Question: There is a way to simply create breaks in the stat_contour() function of ggplot2 using
'''
stat_contour(breaks = ...)
'''
Unfortunately, I find, the same can not be applied for the geom_tile() function. There is a way to partly solve this problem using the cut() function to create sections that can be filled then, e.g.
'''
data$br <- cut(data$z, breaks=seq(...))
ggplot(data, aes(x,y,z)) + geom_tile(aes(fill=br))
'''
This creates a legend in the plot which shows intervals though, not single values. Is there a simpler way to fill the tiles by using something similar to breaks?
A way to achieve the filled sections using the cut() function can be found by user <URL>, which creates the following result:

'''
x<-seq(1,11,.03) # note finer grid
y<-seq(1,11,.03)
xyz.func<-function(x,y) {-10.4+6.53*x+6.53*y-0.167*x^2-0.167*y^2+0.0500*x*y}
gg <- expand.grid(x=x,y=y)
gg$z <- with(gg,xyz.func(x,y)) # need long format for ggplot
library(ggplot2)
library(RColorBrewer) #for brewer.pal()
brks <- cut(gg$z,breaks=seq(0,100,len=6))
brks <- gsub(","," - ",brks,fixed=TRUE)
gg$brks <- gsub("\(|\]","",brks) # reformat guide labels
ggplot(gg,aes(x,y)) +
geom_tile(aes(fill=brks))+
scale_fill_manual("Z",values=brewer.pal(6,"YlOrRd"))+
scale_x_continuous(expand=c(0,0))+
scale_y_continuous(expand=c(0,0))+
coord_fixed()
'''
That example does not fully please my needs though, I'd prefer no intervals in the legend (also, the values are descending not ascending, which I can't seem to figure out why).
Any help would be greatly appreciated!
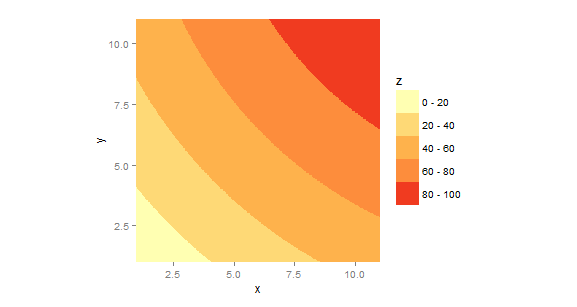
Answer: If I'm understanding correctly, you just want the scale labels fixed, and the scale reversed. After the previous good work of @jlhoward, this is nice and easy.
We want to change the labels, so I'm using 'strsplit' to remove the range id. We want to flip the legend, so I'm using 'guide = guide_legend(reverse=TRUE)':
'''
x<-seq(1,11,.03) # note finer grid
y<-seq(1,11,.03)
xyz.func<-function(x,y) {-10.4+6.53*x+6.53*y-0.167*x^2-0.167*y^2+0.0500*x*y}
gg <- expand.grid(x=x,y=y)
gg$z <- with(gg,xyz.func(x,y)) # need long format for ggplot
library(ggplot2)
library(RColorBrewer) #for brewer.pal()
brks <- cut(gg$z,breaks=seq(0,100,len=6))
brks <- gsub(","," - ",brks,fixed=TRUE)
gg$brks <- sapply(brks, function(x){strsplit(x, "[( ]")[[1]][[2]]})
ggplot(gg,aes(x,y)) +
geom_tile(aes(fill=brks))+
scale_fill_manual("Z",values=brewer.pal(6,"YlOrRd"), guide = guide_legend(reverse=TRUE))+
scale_x_continuous(expand=c(0,0))+
scale_y_continuous(expand=c(0,0))+
coord_fixed()
'''
<URL>